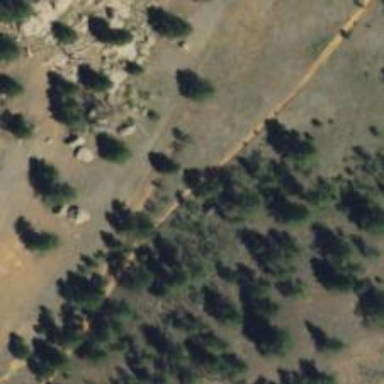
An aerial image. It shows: Trail path.